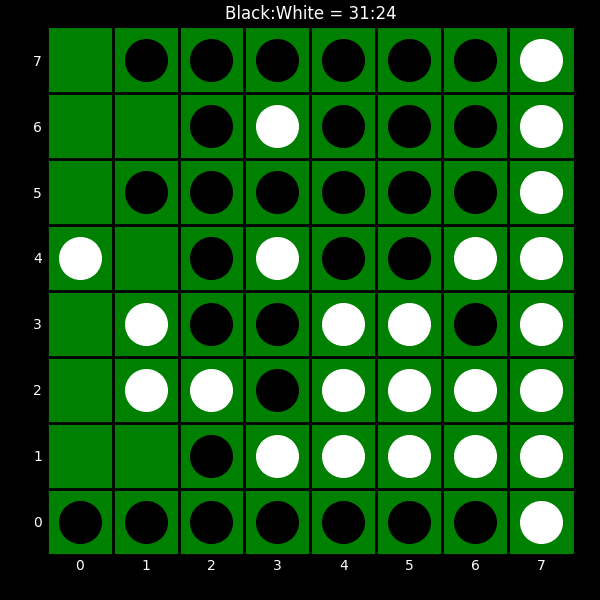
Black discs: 31
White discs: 24